Fundus camera: zeiss
Shooting center: fovea
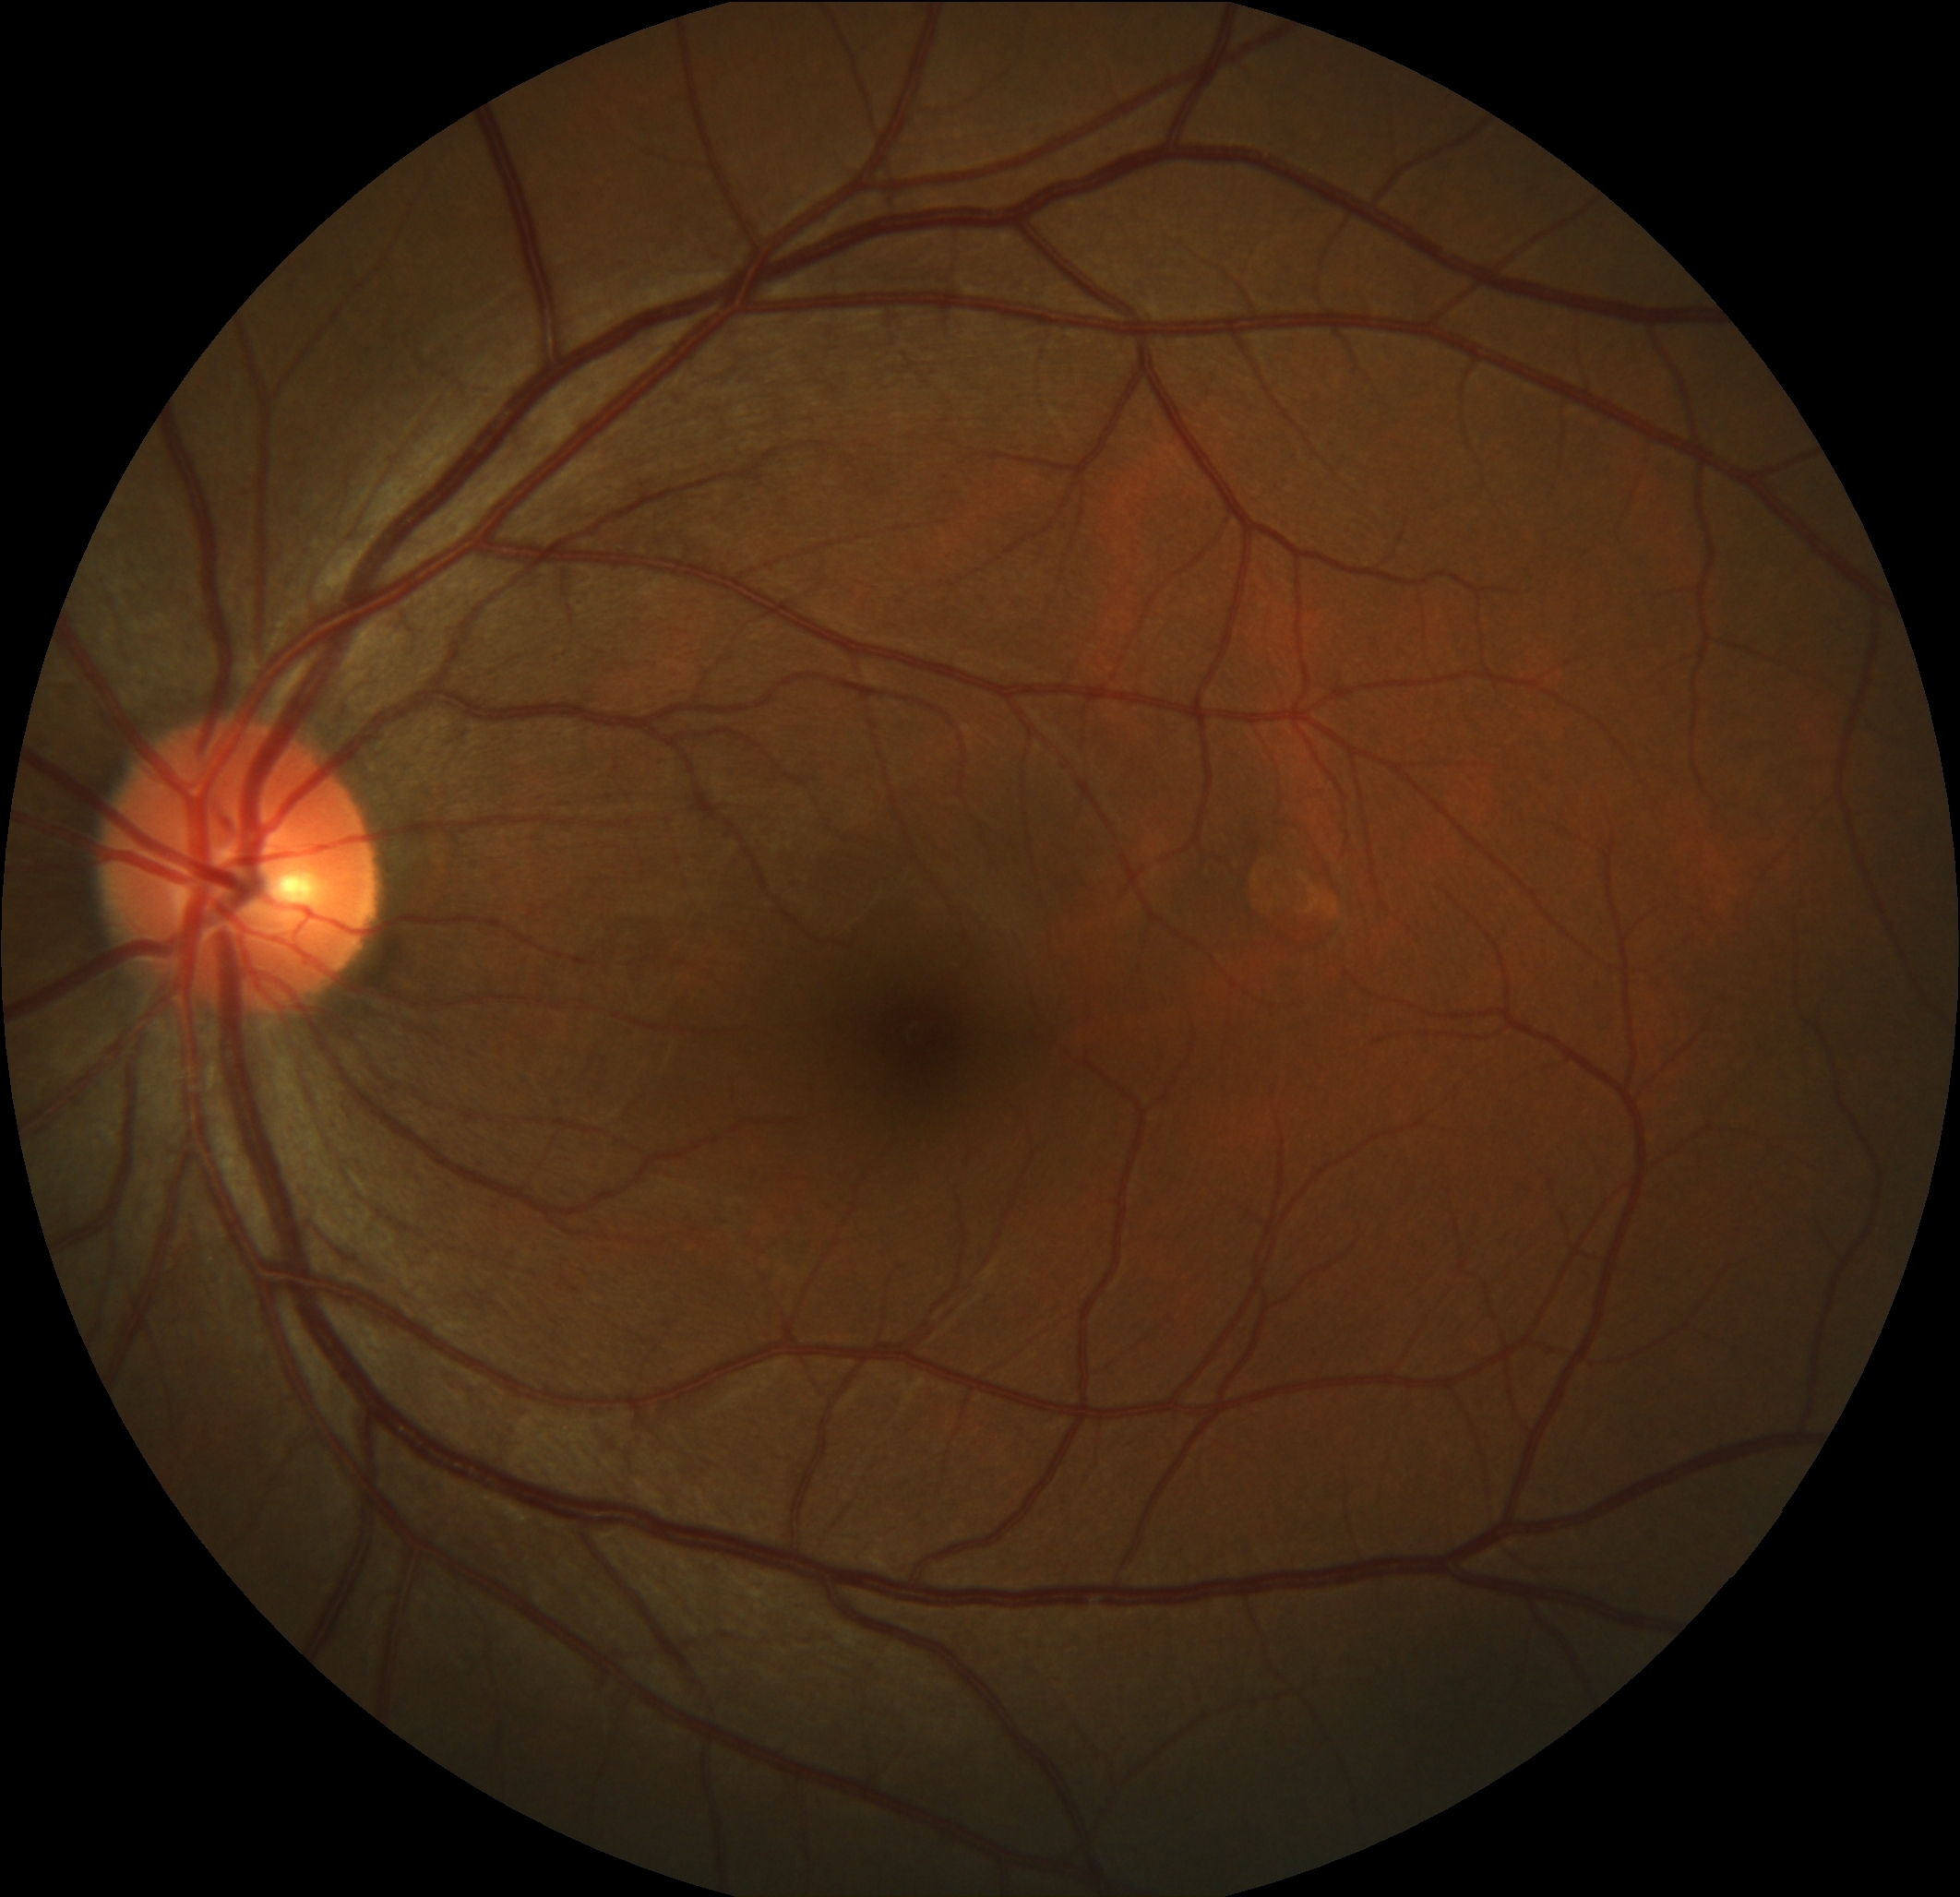
Pathologic myopia: no
Patchy retinal atrophy: absent
Retinal detachment: absent